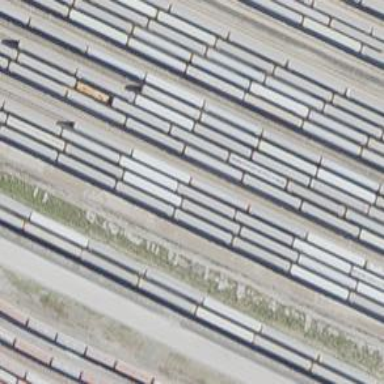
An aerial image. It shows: Railway yard used for servicing trains.